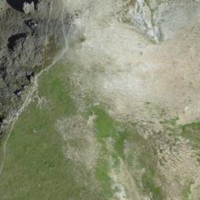
EUNIS habitat code: 26
Species observed at this site:
Agriades glandon
Viola calcarata
Pontia callidice